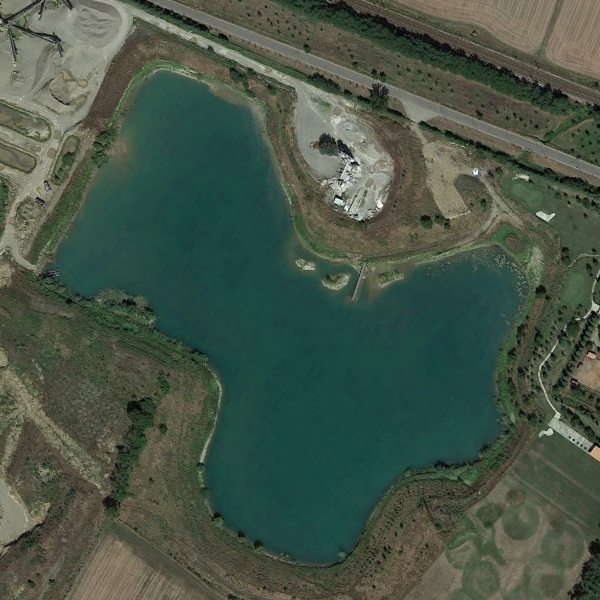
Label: Pond